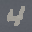
Label: 4